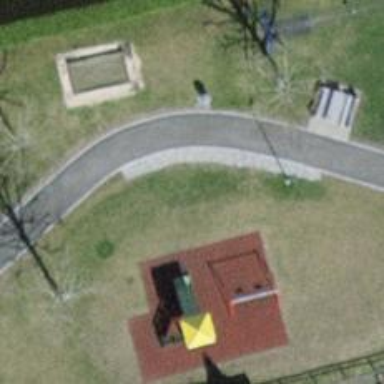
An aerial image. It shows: Playground area for leisure land.